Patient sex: M
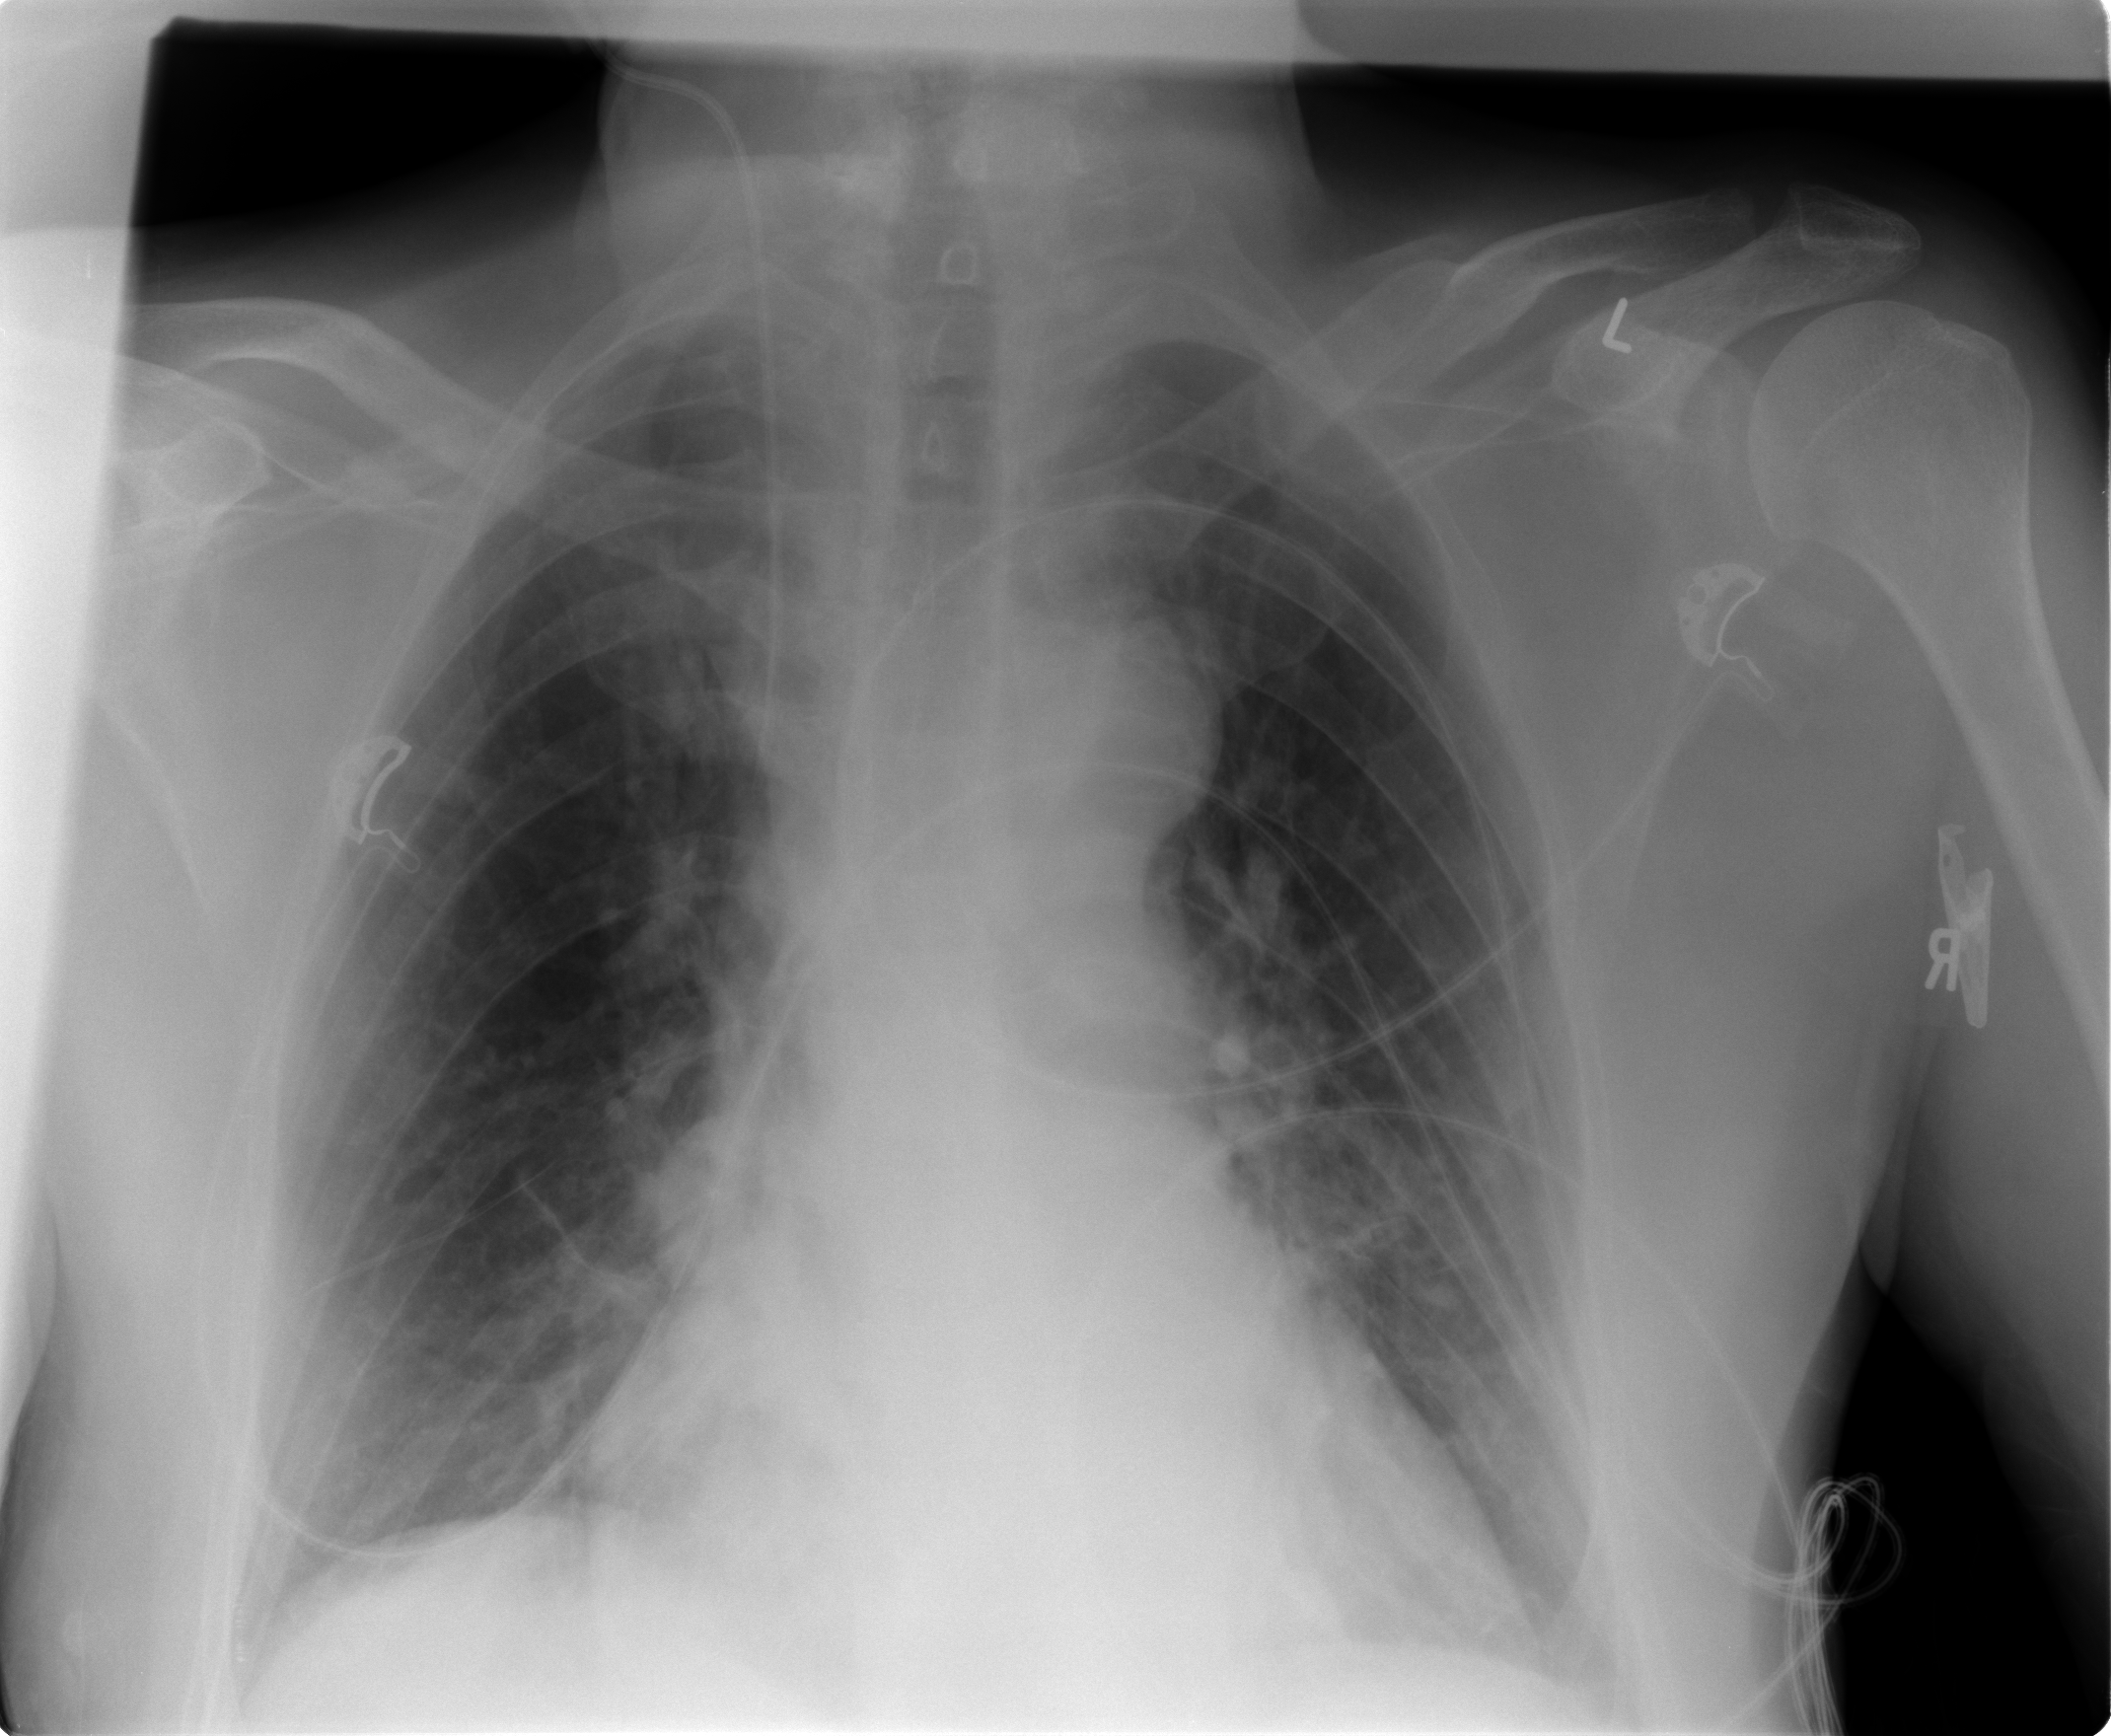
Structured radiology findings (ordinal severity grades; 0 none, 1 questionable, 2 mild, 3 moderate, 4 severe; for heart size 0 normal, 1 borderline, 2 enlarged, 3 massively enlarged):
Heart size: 1
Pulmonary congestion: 1
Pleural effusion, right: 0
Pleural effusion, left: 0
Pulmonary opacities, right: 0
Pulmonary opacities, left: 0
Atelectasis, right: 2
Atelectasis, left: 2